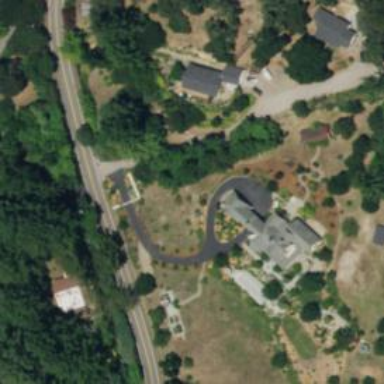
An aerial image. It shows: Driveway service road with building passage tunnel.